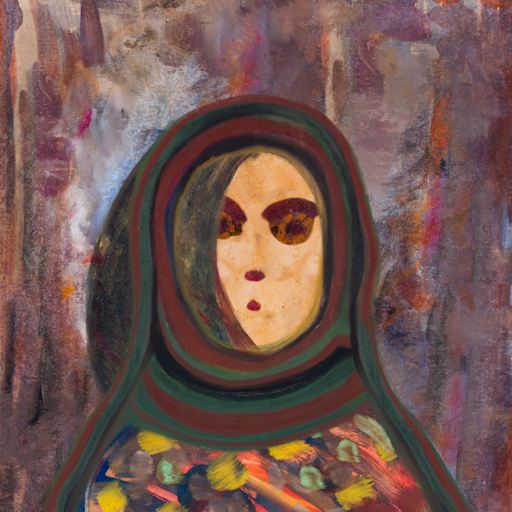
Background: Hypocrite, Head And Neck Front: Childish, Face Front: Doll, Bust: Mother_And_Son_Mother, Hair Front: Gypsy_Mother, Head Accessory: After_Raid_Scarf, Second Necklace: Blank, Necklace: Blank, Baby: Blank